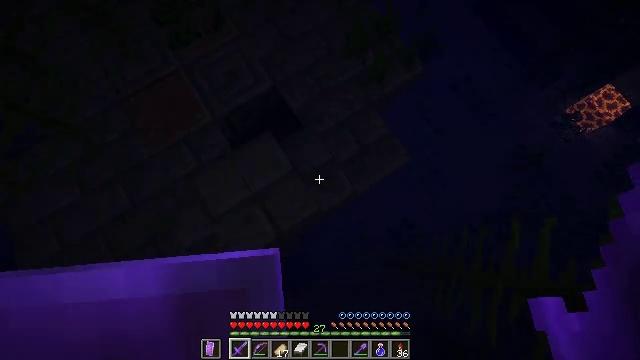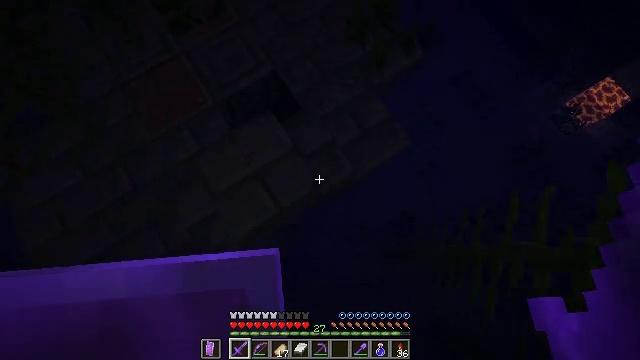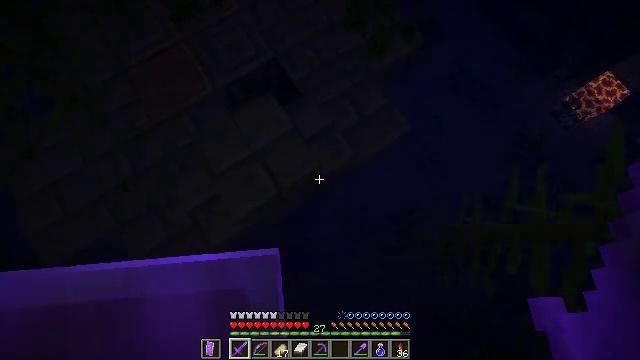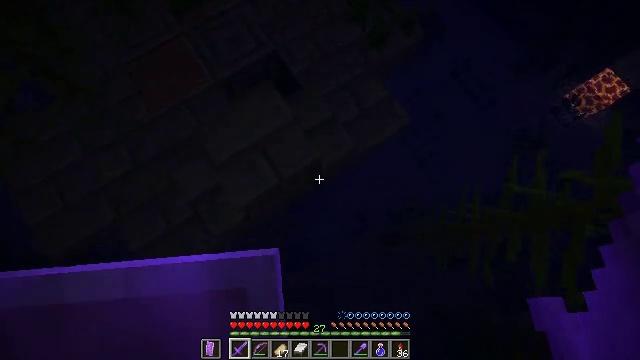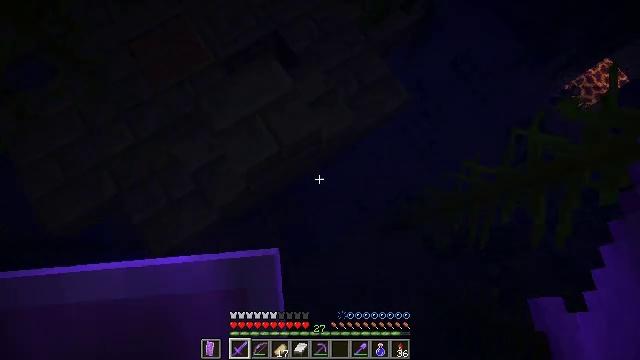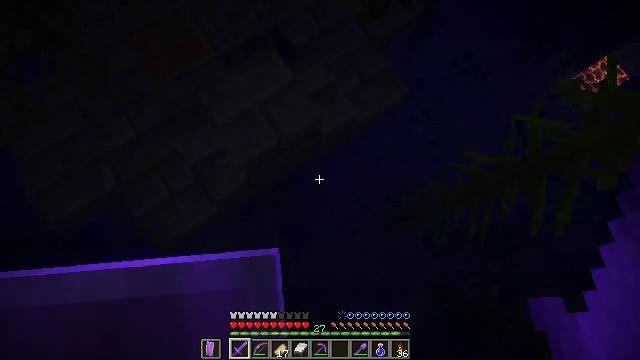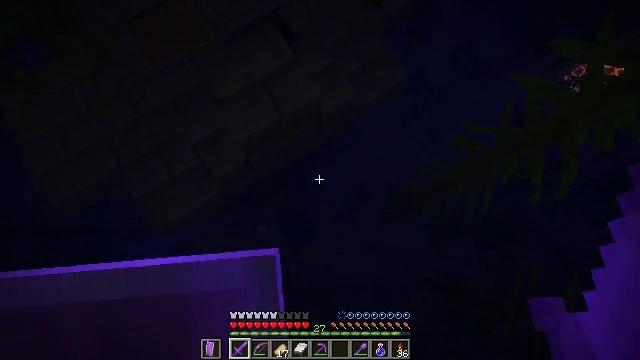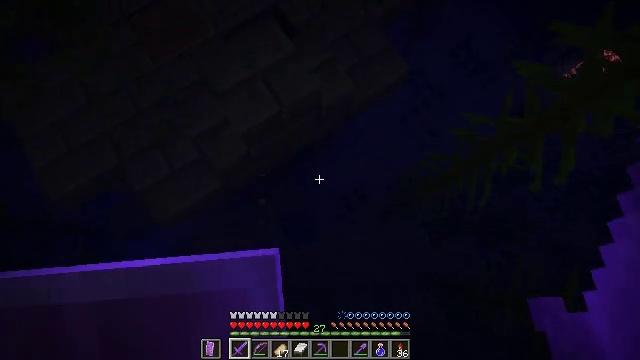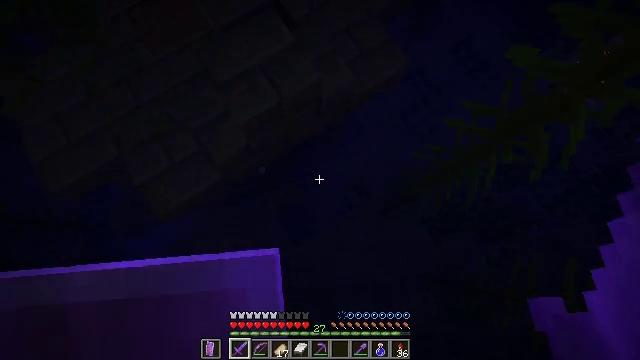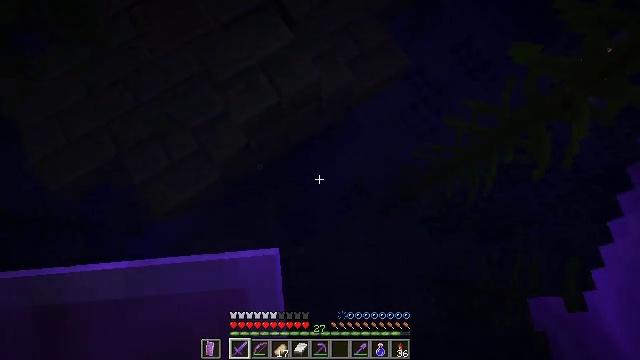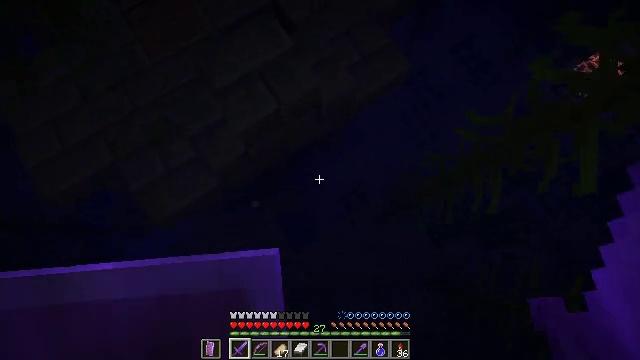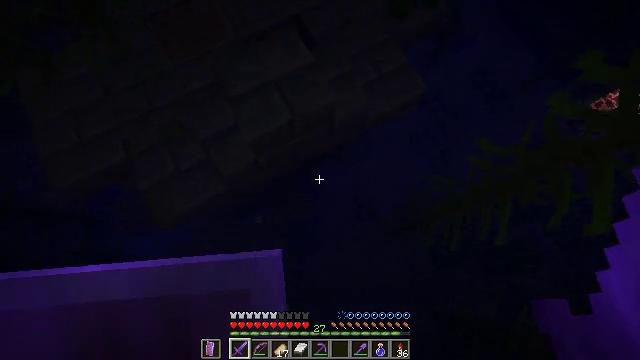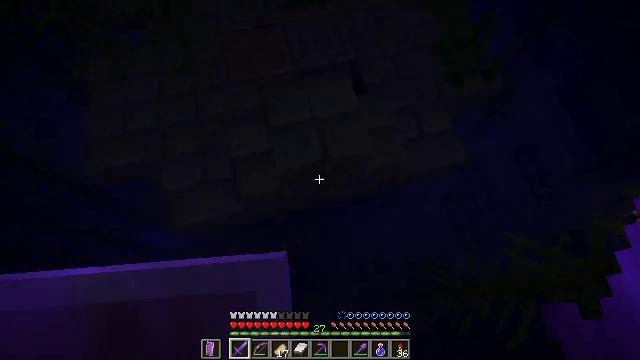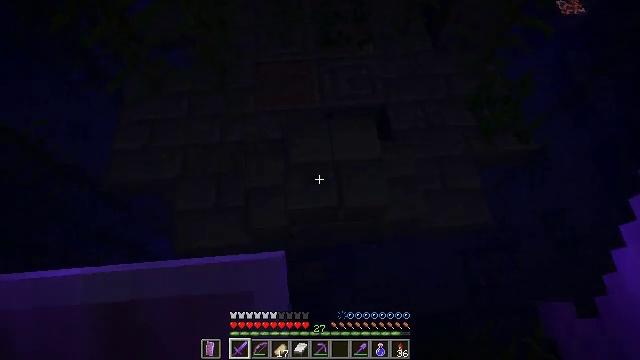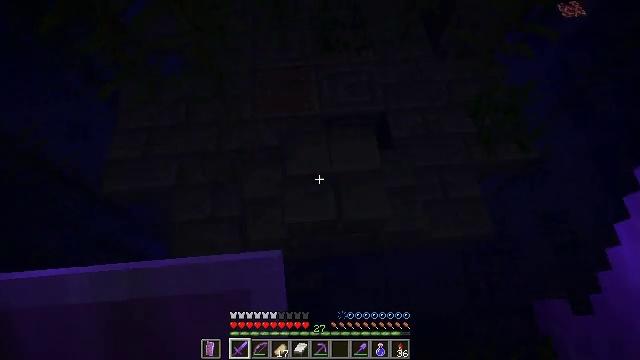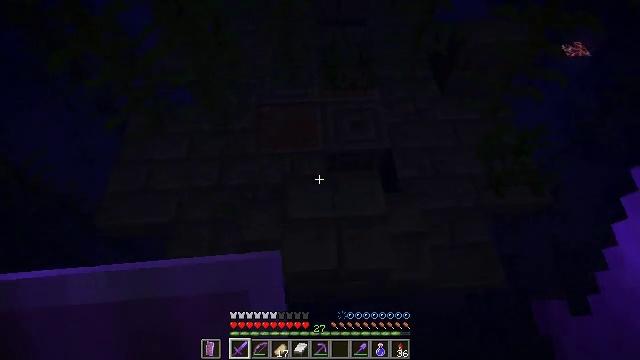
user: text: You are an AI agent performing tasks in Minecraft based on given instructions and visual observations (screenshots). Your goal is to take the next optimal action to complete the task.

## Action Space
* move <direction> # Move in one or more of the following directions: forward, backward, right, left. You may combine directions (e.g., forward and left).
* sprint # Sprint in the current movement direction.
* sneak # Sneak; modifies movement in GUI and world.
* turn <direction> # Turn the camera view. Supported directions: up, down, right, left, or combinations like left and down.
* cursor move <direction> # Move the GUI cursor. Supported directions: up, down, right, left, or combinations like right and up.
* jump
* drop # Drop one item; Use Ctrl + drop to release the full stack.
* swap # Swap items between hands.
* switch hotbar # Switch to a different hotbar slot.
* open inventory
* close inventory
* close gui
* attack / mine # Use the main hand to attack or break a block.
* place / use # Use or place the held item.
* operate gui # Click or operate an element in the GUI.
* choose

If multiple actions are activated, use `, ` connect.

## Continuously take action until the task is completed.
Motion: motion action
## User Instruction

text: Mine the polished granite block.
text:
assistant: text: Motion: move back
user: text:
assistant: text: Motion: move back
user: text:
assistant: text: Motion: move back
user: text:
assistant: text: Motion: move back
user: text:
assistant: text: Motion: move back
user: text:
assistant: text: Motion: move back
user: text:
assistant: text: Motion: no_op
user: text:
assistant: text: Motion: move forward
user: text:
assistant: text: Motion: move forward
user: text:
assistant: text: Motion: move forward
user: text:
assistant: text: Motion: move forward, turn left and up
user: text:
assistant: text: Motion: move forward, turn left and up
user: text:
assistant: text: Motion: move forward, turn left and up
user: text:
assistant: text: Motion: move forward
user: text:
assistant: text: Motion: move forward, turn left and up
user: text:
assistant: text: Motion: move forward, turn left and up
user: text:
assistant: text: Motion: move forward
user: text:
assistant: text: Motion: move forward, turn left
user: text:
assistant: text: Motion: move forward, turn left
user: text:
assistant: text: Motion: move forward, turn left
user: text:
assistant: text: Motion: move forward, turn left and down
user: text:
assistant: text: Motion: move forward, turn left and down
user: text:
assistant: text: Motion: no_op
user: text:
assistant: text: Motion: no_op
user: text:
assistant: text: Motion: no_op
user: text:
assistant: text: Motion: no_op
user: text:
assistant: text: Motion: turn down
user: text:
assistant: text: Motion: turn left and down
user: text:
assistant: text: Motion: turn down
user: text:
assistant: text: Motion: no_op